Question: We have a situation at work where developers working on a legacy (core) system are being pressured into using GOTO statements when adding new features into existing code that is already infected with spaghetti code.
Now, I understand there may be arguments for using 'just one little GOTO' instead of spending the time on refactoring to a more maintainable solution. The issue is, this isolated 'just one little GOTO' isn't so isolated. At least once every week or so there is a new 'one little GOTO' to add. This codebase is already a horror to work with due to code dating back to or before 1984 being riddled with GOTOs that would make many <URL> believe it was inspired by the Flying Spaghetti Monster itself.
Unfortunately the language this is written in doesn't have any ready made refactoring tools, so it makes it harder to push the 'Refactor to increase productivity later' because short-term wins are the only wins paid attention to here...
Has anyone else experienced this issue whereby everybody agrees that we cannot be adding new GOTOs to jump 2000 lines to a random section, but continually have Anaylsts insist on doing it just this one time and having management approve it?
How can one go about addressing the issue of developers being pressured (forced) to continually add GOTO statements (by add, I mean add to jump to random sections many lines away) because it 'gets feature in quicker'?
I'm beginning to fear we may lose valuable developers to the raptors over this...

'here'
'alsoThere:' No, I'm talking about the kind of goto that jumps 1000 lines out of one subroutine into another one mid way into a while loop. 'somewhereClose'
'there:' I wasn't even talking about the kind of gotos you can reasonably read over and determine what a program was doing. 'alsoThere'
'somewhereClose:' This is the sort of code that makes meatballs 'midpoint:' 'nextpoint' 'detail:'(each one almost completely different) 'pointlessReturn'
'here:' In this question, I was not talking about the occasionally okay use of a goto. Goto 'there'
'tacoBell:' and it has just gone back to the drawing board. 'Jail'
'elsewhere:' When it takes Analysts weeks to decypher what a program is doing each time it is touched, something is deeply wrong with your codebase. In fact, I'm actually up to my 'hell:' '4' rendition of the spec 'detail' 'pointlessReturn:' 'tacoBell'
'Jail:' Actually, just a small update with a small victory. I spent 4 hours refactoring a portion of this particular program a single label at a time, saving each iteration in svn as I went. Each step (about 20 of them) was smallish, logical and easy enough to 'bypass' 'nextpoint:' spontaneously jump out of your meal and onto you screen through some weird sort of spaghetti-meatball magnetism. 'elseWhere'
'bypass:' reasonably verify that it should not introduce any logic changes. Using this new more readable version, I've sat down with the analyst and completed almost all of this change now. 'end'
'4:' first *if first time here goto 'hell', no second 'hell', no third 'hell' fourth 'hell'
'end:'
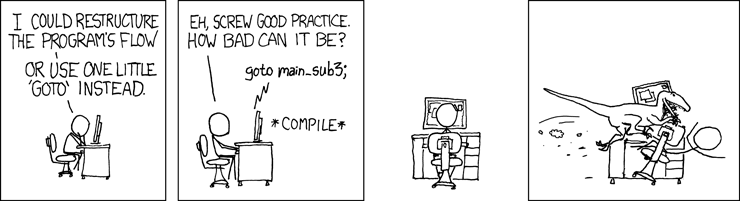
Answer: How many bugs have been introduced because of incorrectly written GOTOs? How much money did they cost the company? Turn the issue into something concrete, rather than "this feels bad". Once you can get it recognized as a problem by the people in charge, turn it into a policy like, "no new GOTOs for anything except simplifying the exit logic for a function", or "no new GOTOs for any functions that don't have 100% unit test coverage". Over time, tighten the policies.